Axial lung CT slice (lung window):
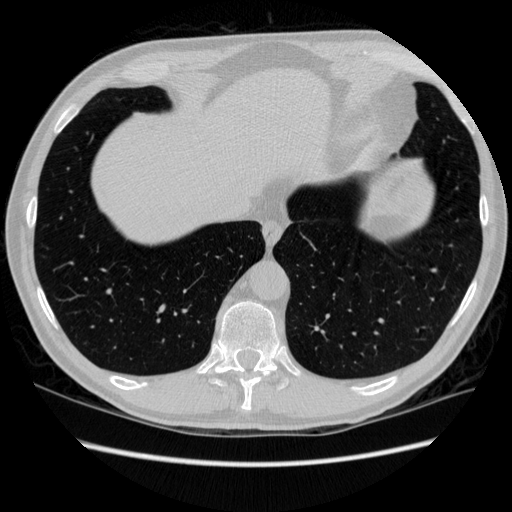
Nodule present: no